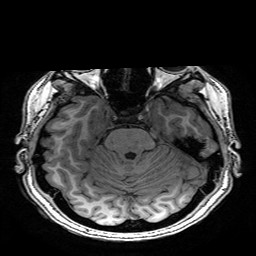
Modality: T1w
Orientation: coronal
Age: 31
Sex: female
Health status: healthy
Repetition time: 2.53 s
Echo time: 0.0034 s